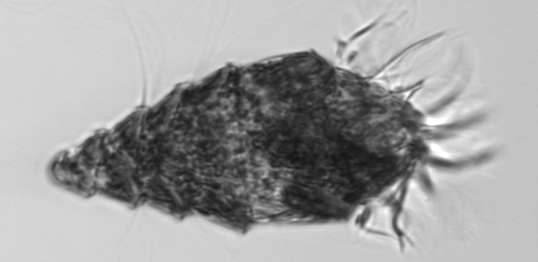
Label: Laboea_strobila